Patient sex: F
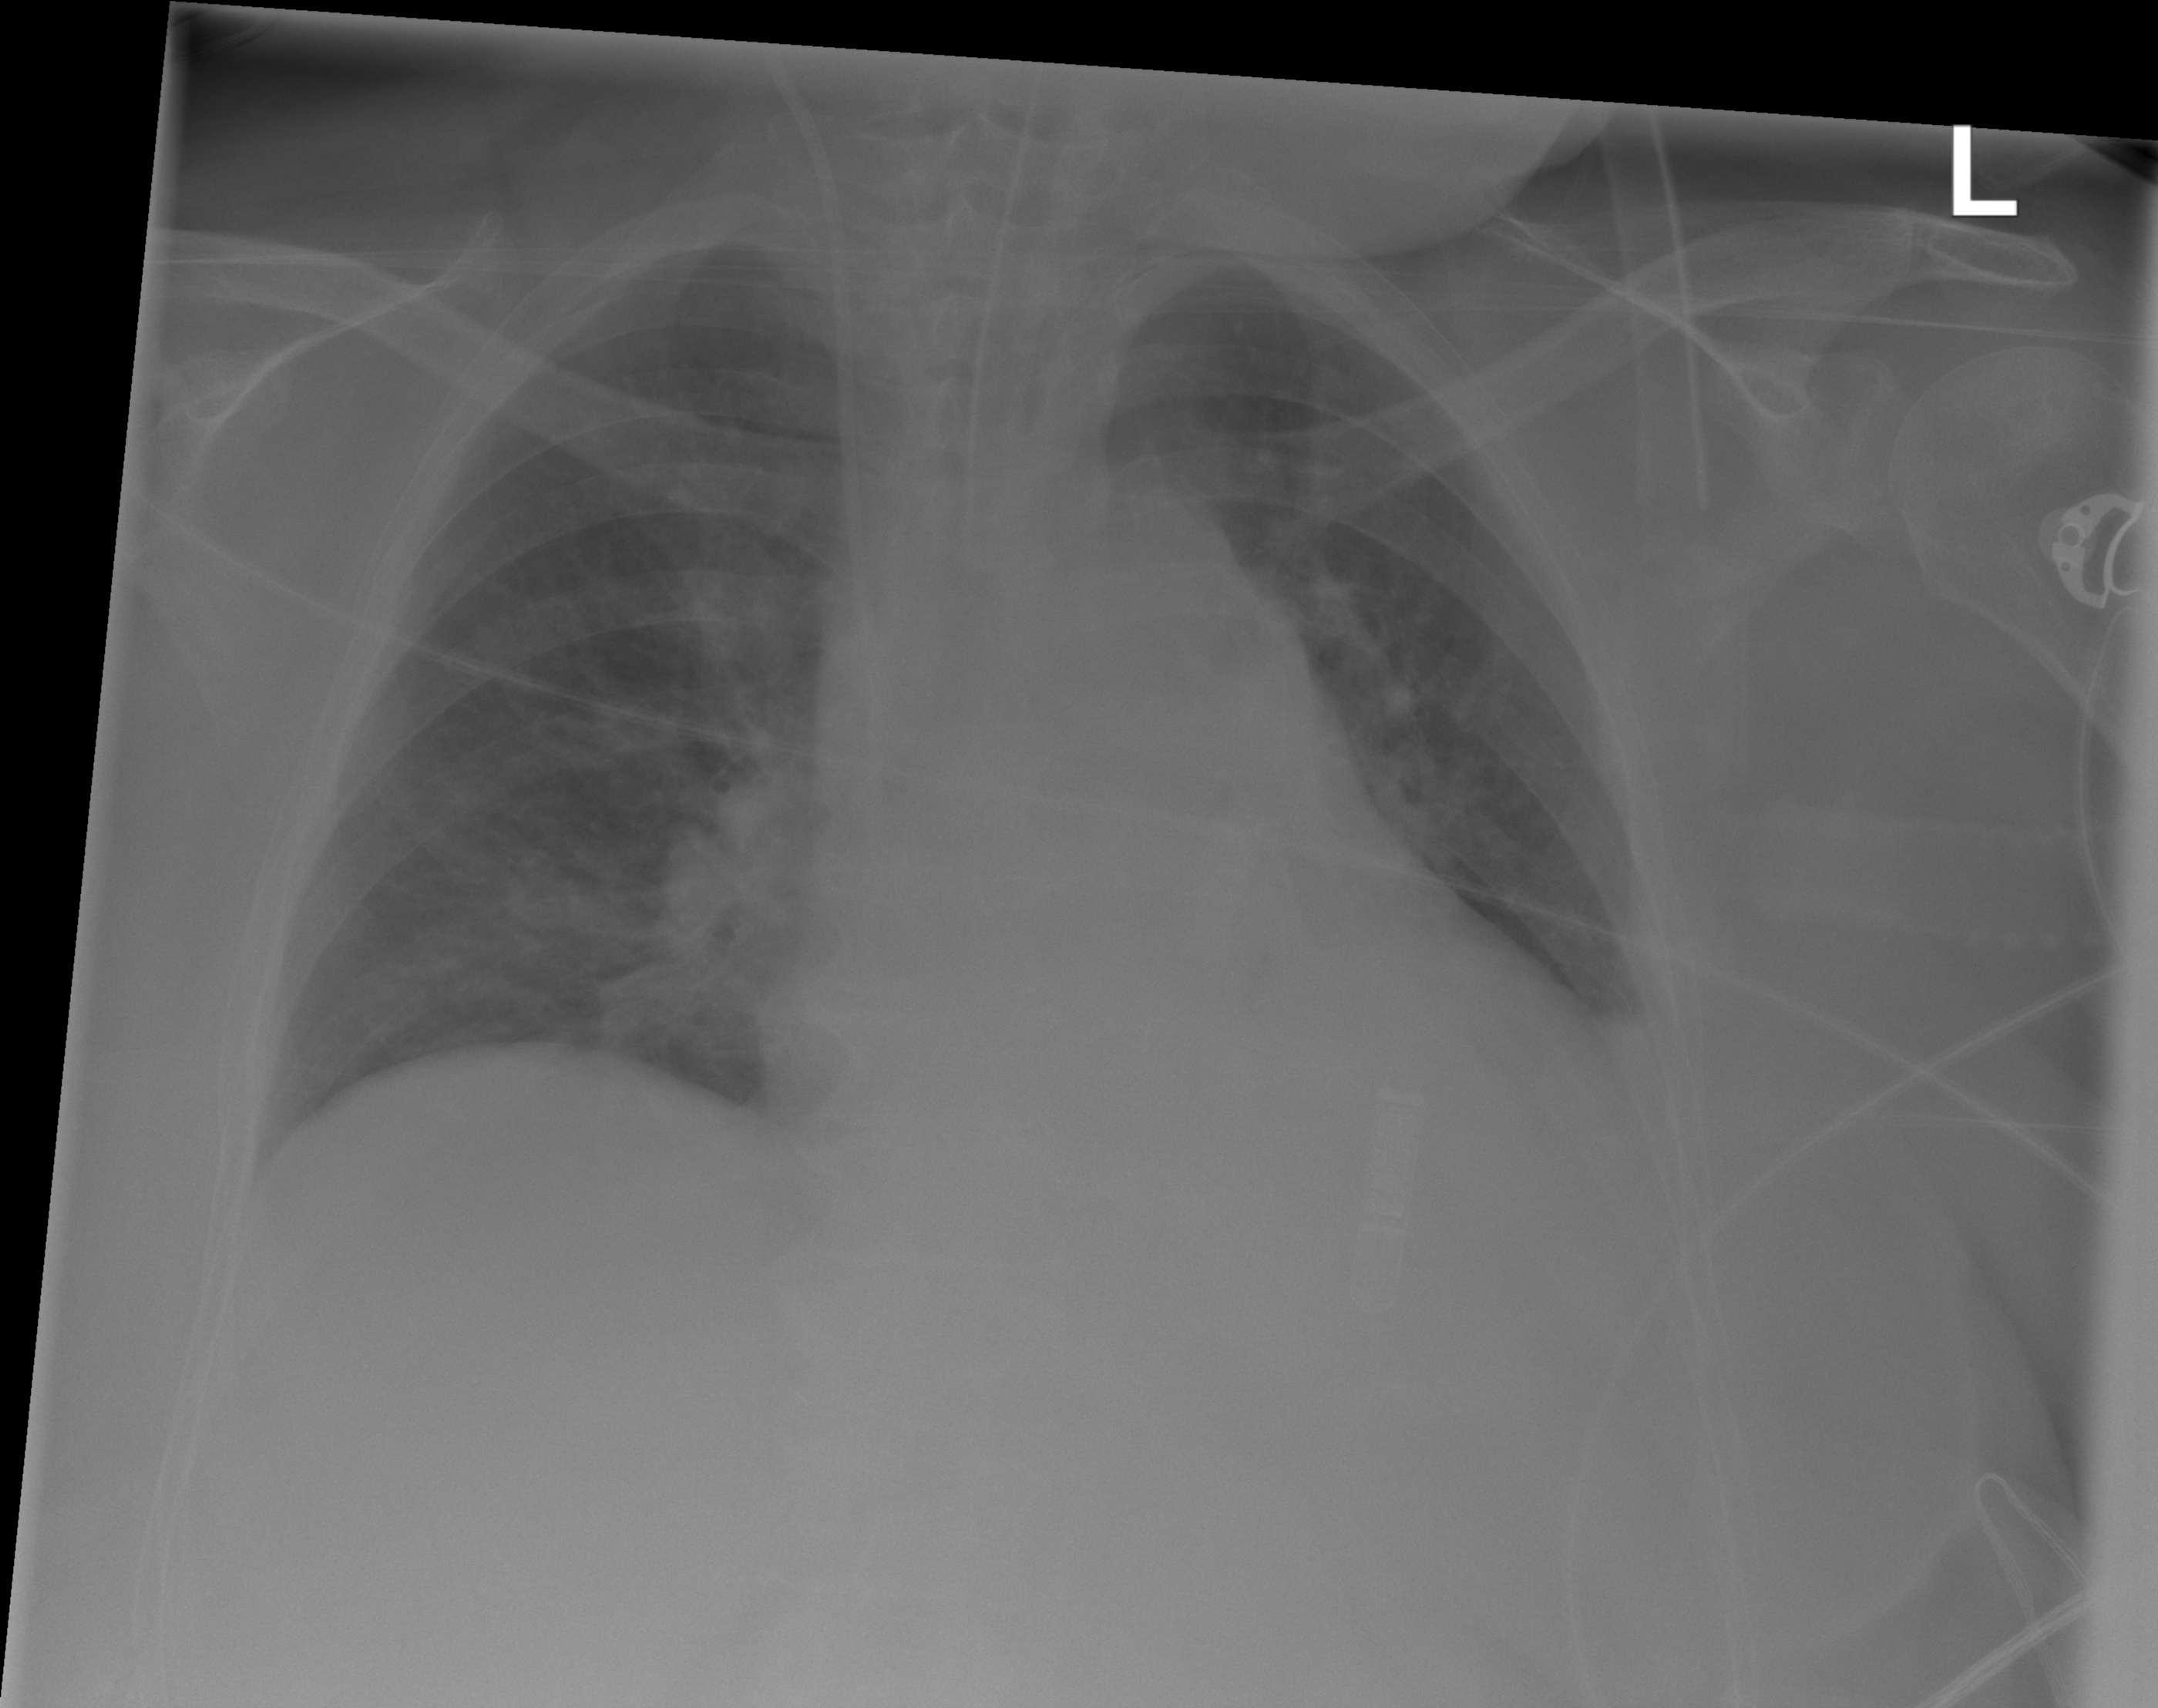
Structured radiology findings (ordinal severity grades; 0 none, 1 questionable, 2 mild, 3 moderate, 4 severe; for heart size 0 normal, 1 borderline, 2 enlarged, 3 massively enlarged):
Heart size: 2
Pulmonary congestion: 0
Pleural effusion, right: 0
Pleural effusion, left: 2
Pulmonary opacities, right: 0
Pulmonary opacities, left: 0
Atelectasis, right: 0
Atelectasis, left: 2